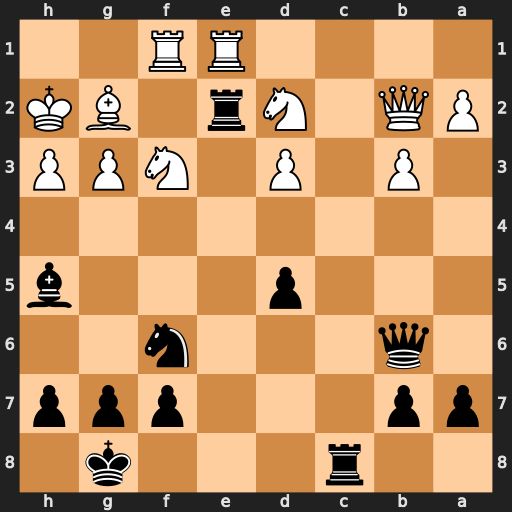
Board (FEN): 2r3k1/pp3ppp/1q3n2/3p3b/8/1P1P1NPP/PQ1Nr1BK/4RR2
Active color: b
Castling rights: -
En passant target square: -
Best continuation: Bxf3 Rxe2 Bxe2